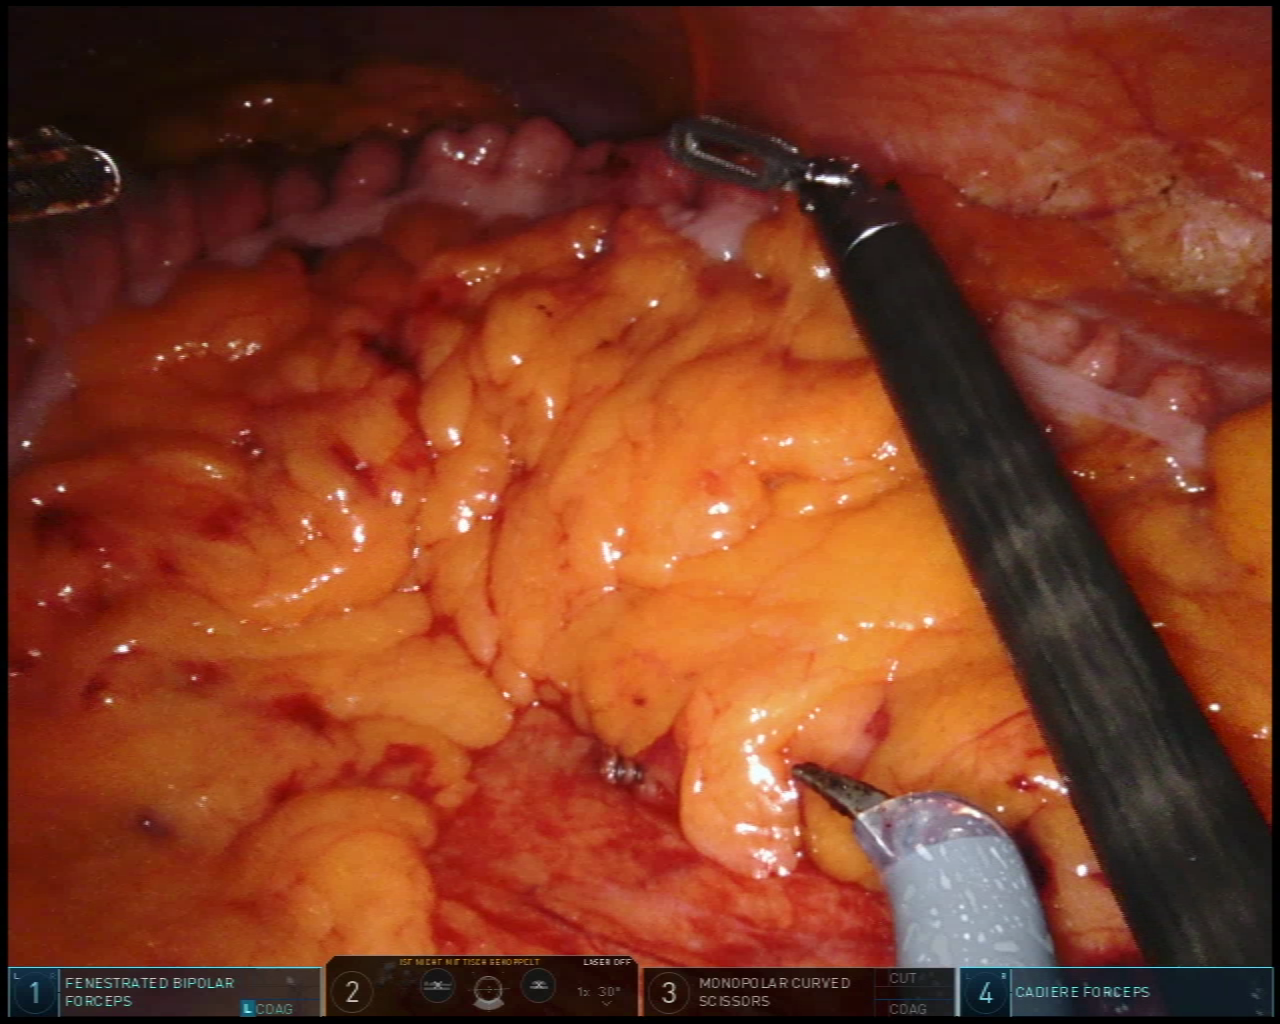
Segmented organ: colon
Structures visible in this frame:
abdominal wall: yes
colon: yes
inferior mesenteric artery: no
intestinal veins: no
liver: no
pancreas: no
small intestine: no
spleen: no
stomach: no
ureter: no
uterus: no
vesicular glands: no